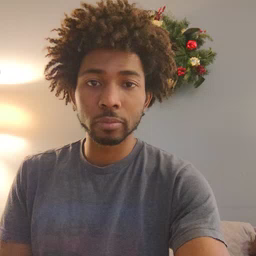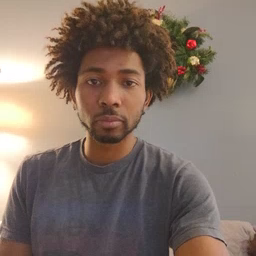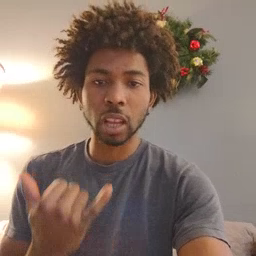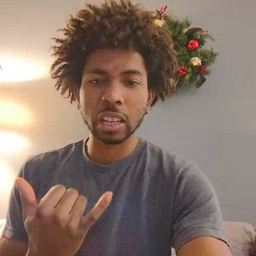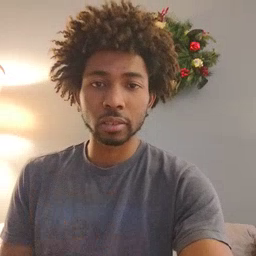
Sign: now